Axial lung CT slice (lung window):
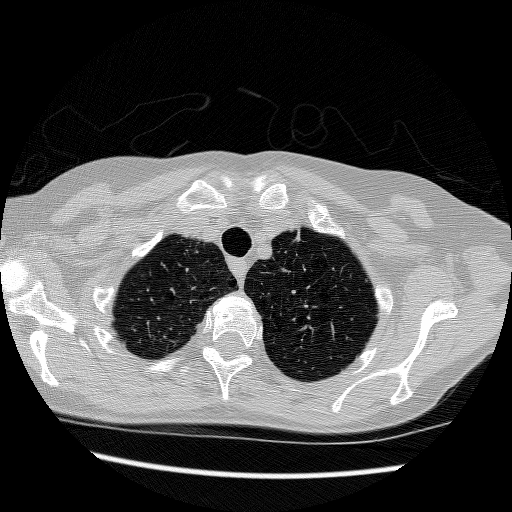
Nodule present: no